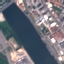
Label: River